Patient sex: F
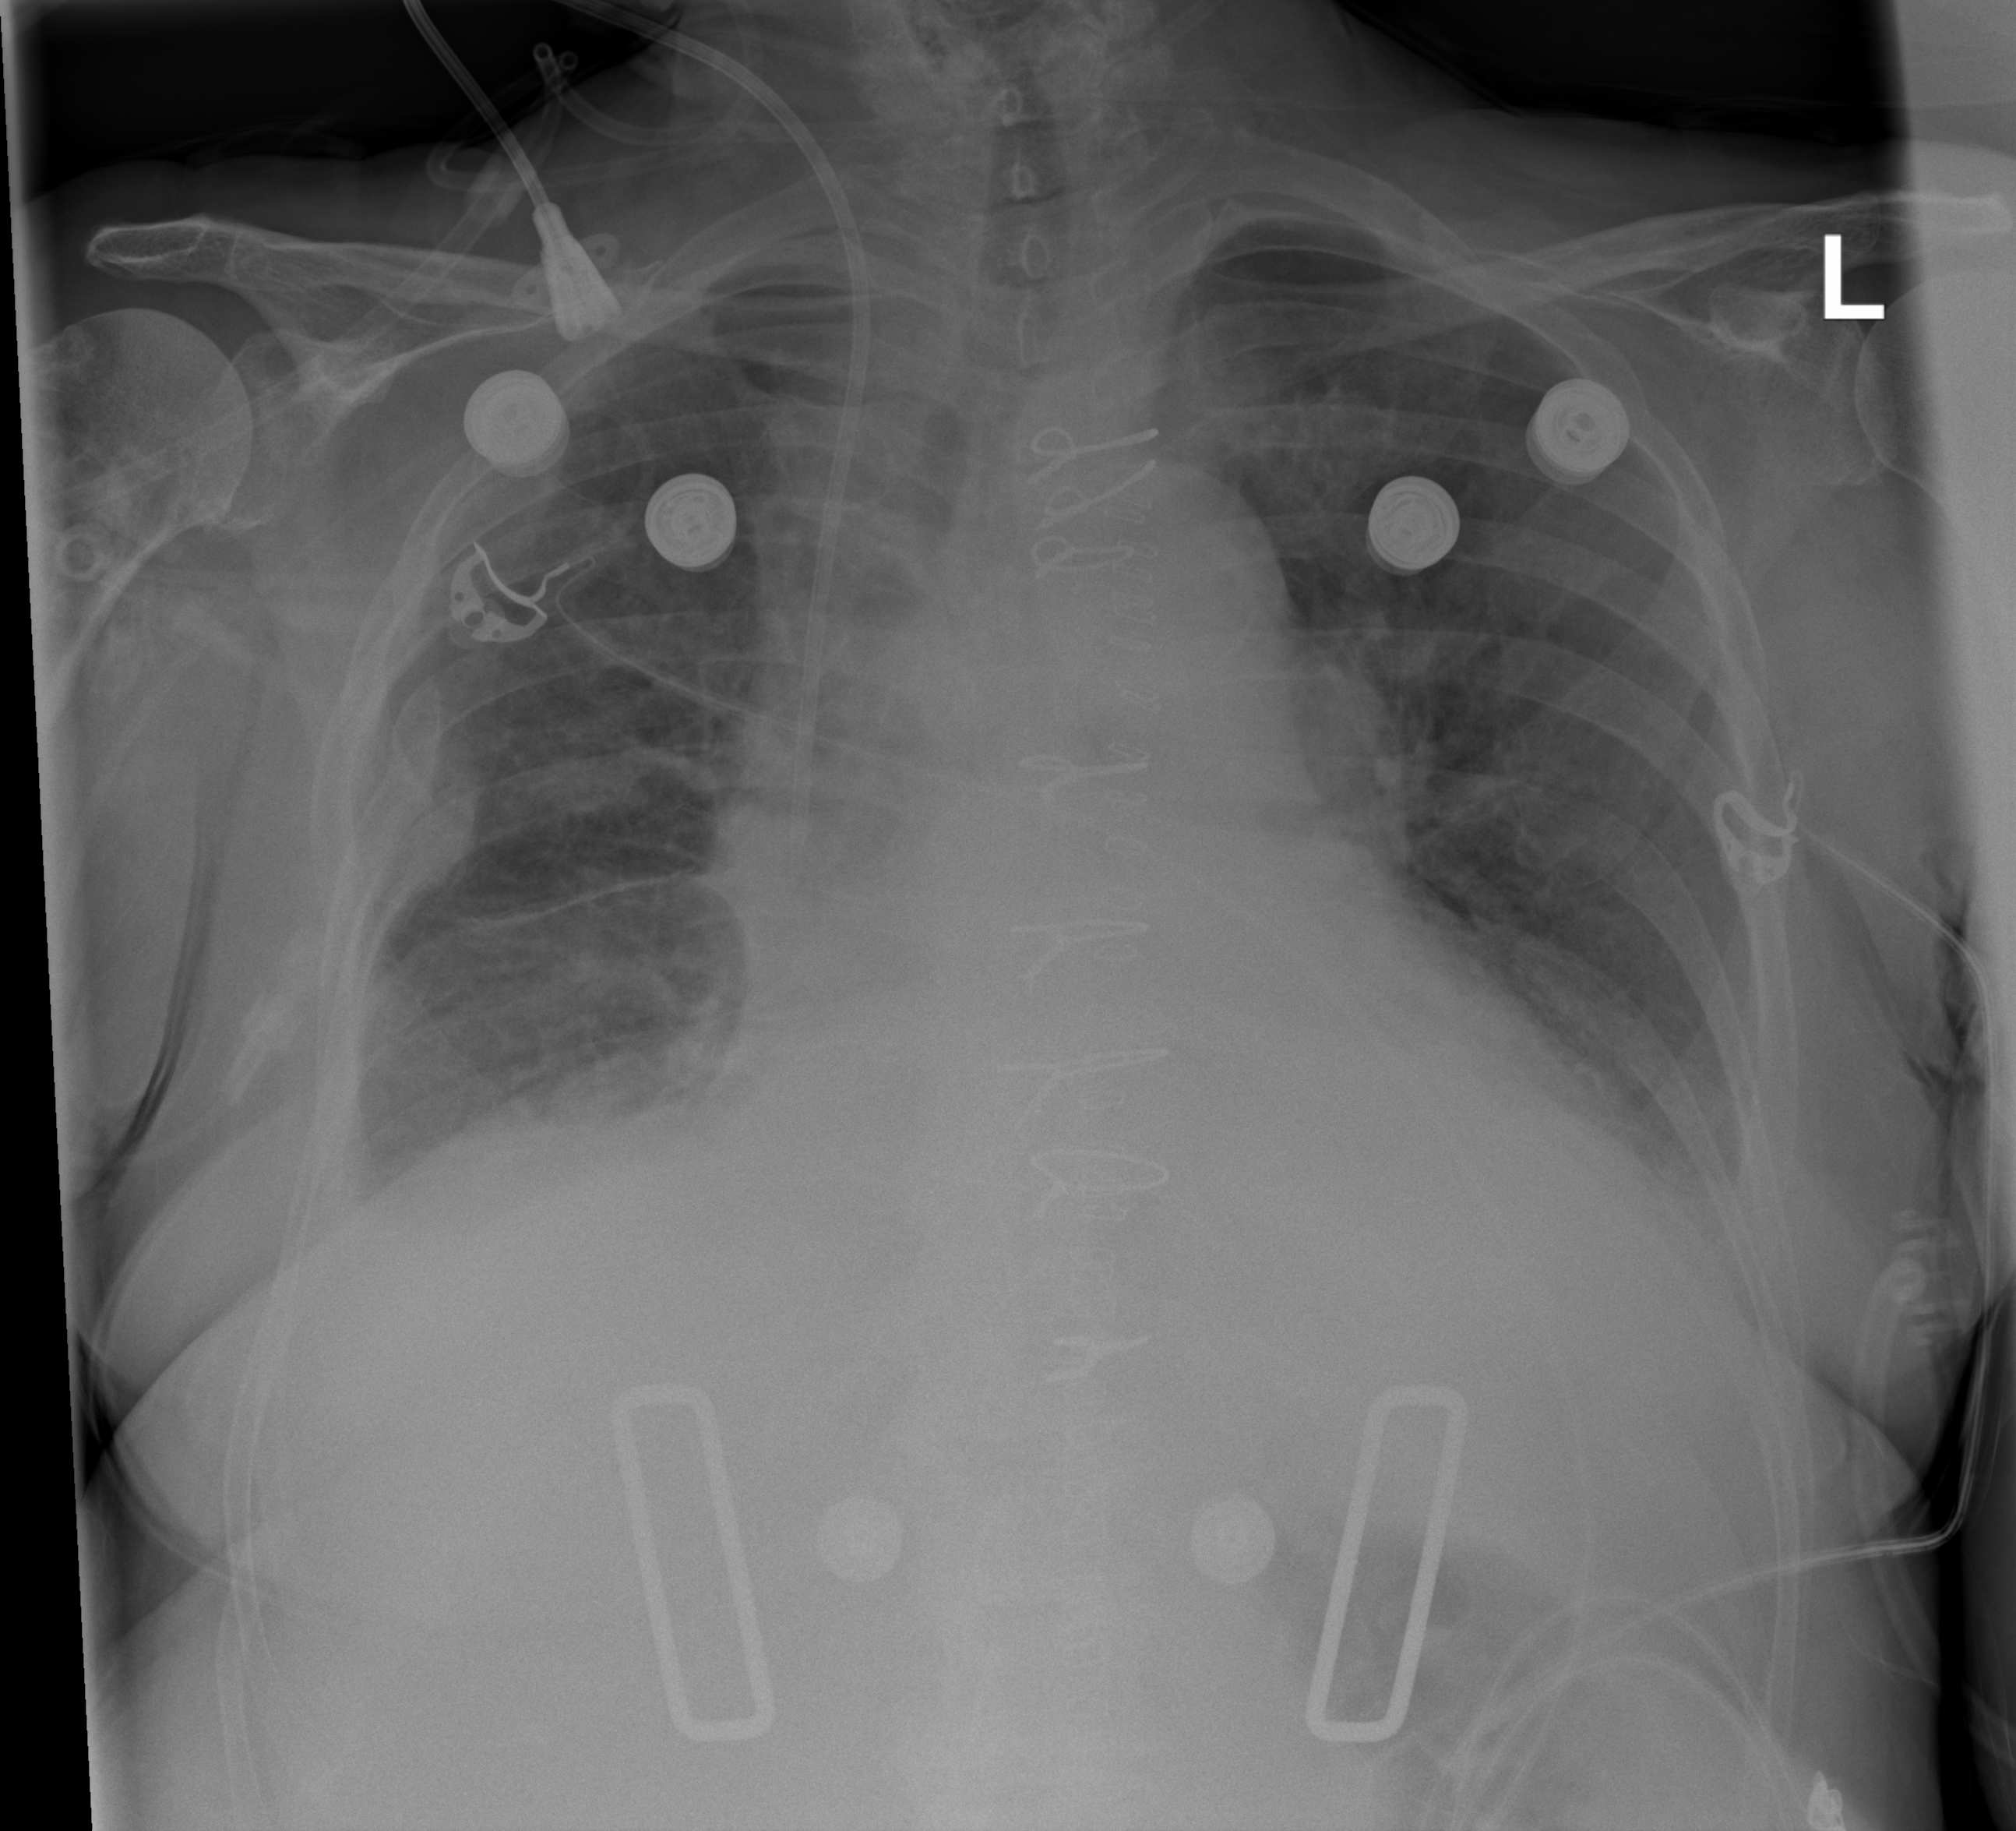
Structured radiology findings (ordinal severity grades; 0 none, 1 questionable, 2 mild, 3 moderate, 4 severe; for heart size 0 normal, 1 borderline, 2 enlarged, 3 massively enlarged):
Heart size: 2
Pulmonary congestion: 0
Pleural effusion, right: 2
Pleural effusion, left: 2
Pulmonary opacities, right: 0
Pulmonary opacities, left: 0
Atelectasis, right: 2
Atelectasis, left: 2